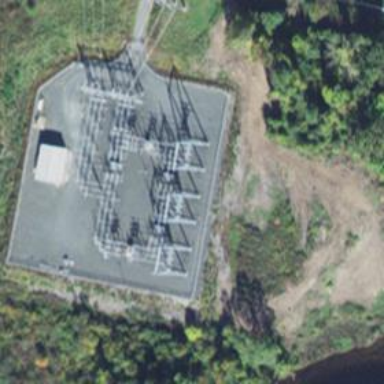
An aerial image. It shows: Switch for power supply.